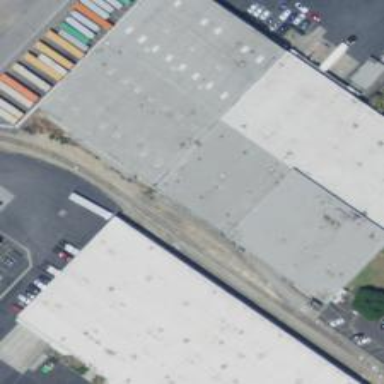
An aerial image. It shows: Unused railway yard.